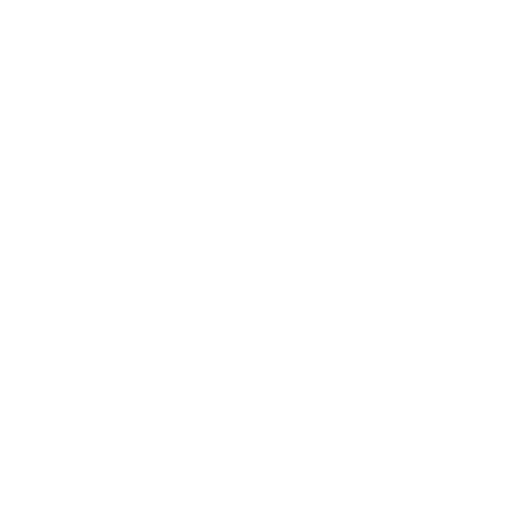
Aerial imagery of mountain in California named Promontory containing open water, shrub, open development, low intensity development, grassland, herbaceous wetlands, medium intensity development, and high intensity development